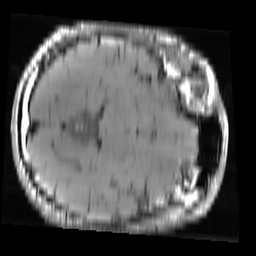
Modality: T1w
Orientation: axial
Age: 28
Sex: male
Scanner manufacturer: ge
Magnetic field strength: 3 T
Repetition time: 0.662 s
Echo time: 0.01526 s